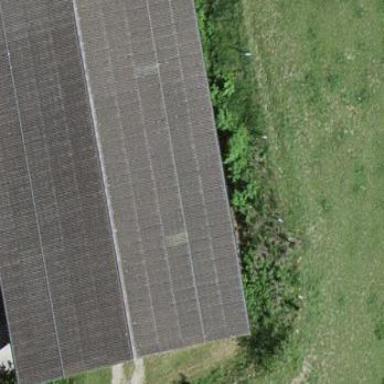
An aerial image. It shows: Shed.